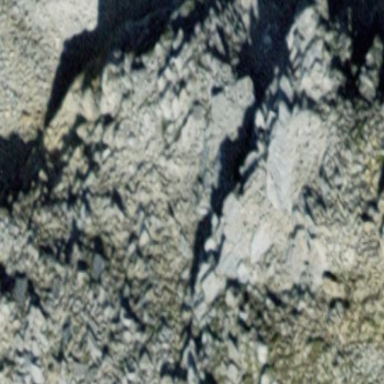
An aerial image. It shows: Natural rock formation.